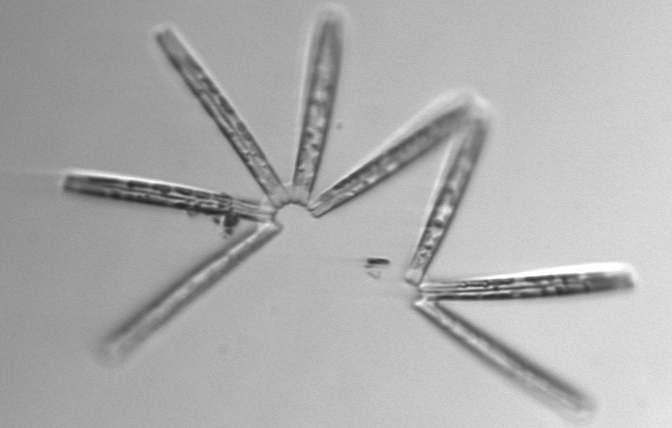
Label: Thalassionema